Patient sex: M
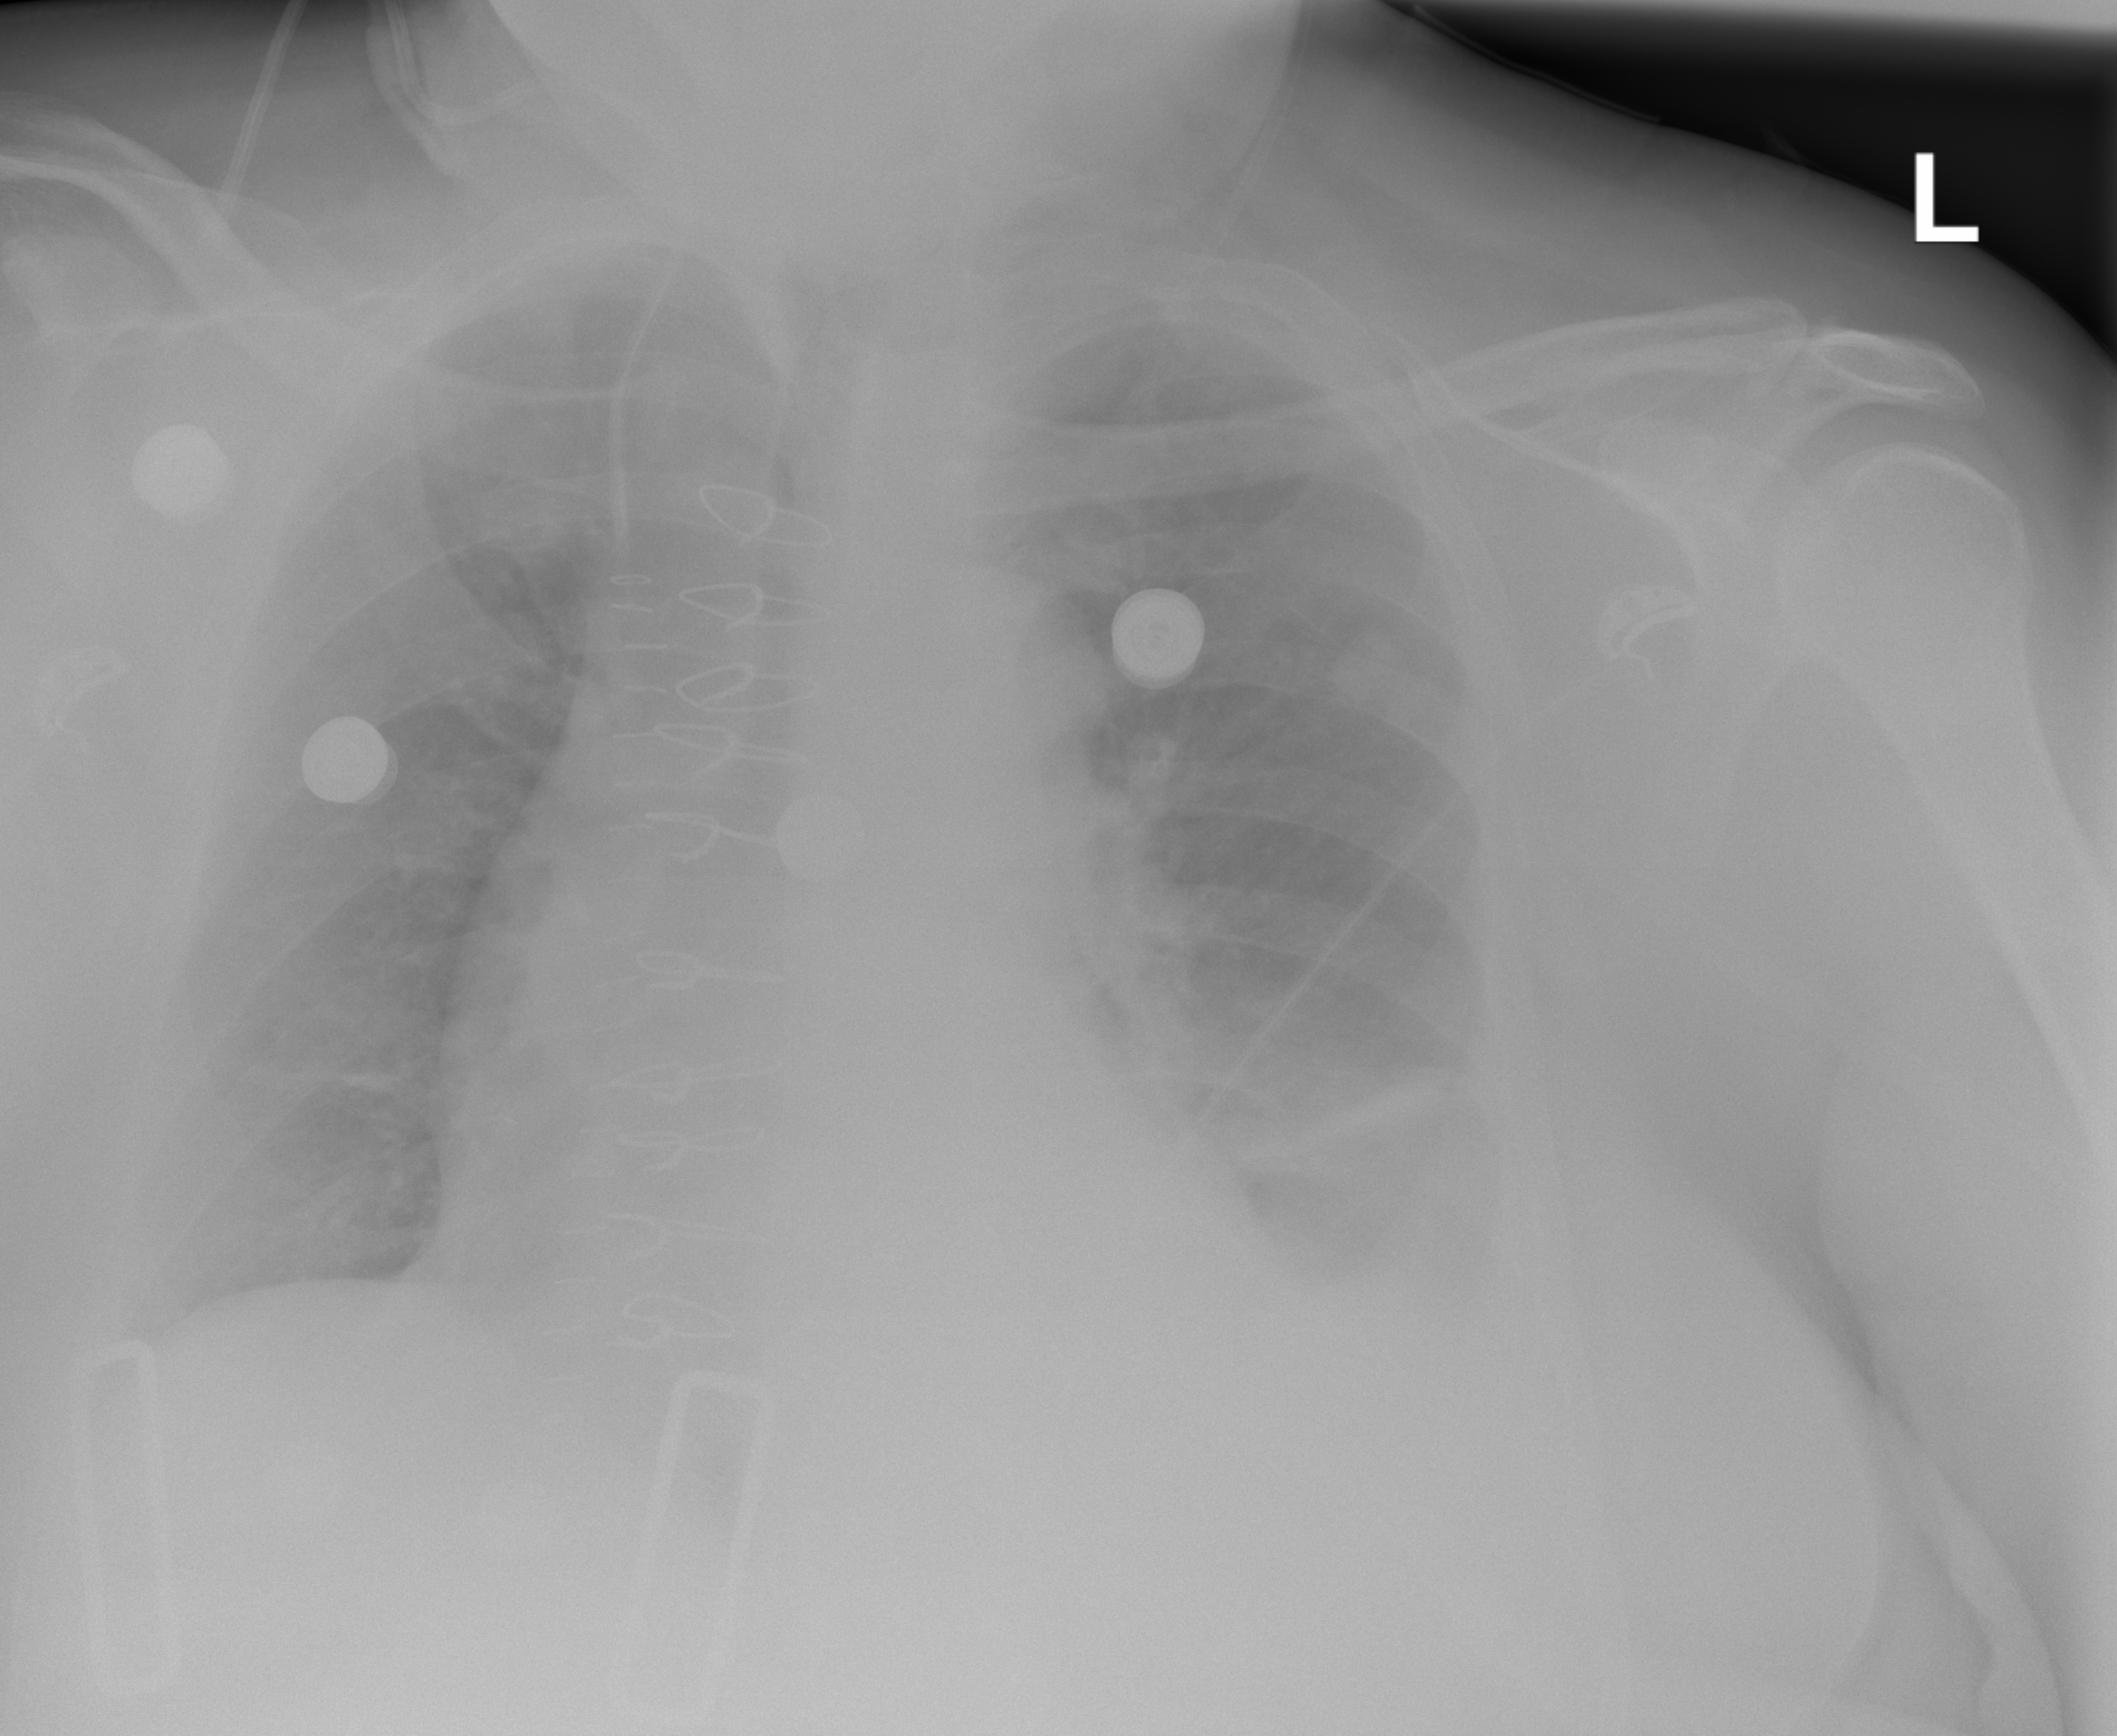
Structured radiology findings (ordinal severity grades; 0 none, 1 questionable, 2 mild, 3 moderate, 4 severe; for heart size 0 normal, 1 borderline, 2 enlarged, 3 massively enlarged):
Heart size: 2
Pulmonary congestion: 1
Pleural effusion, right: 0
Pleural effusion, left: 2
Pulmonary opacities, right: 0
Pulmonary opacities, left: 0
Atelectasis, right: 2
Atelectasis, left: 2